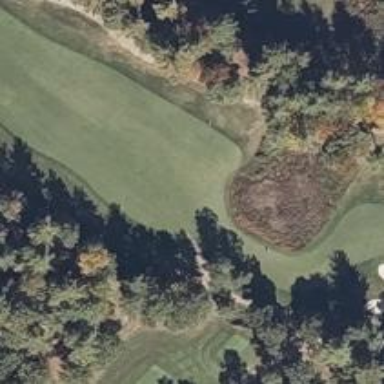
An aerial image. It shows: Scenic golf fairway.